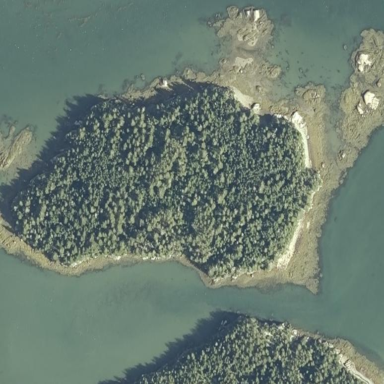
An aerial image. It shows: Island with natural coastline.